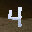
Label: 4